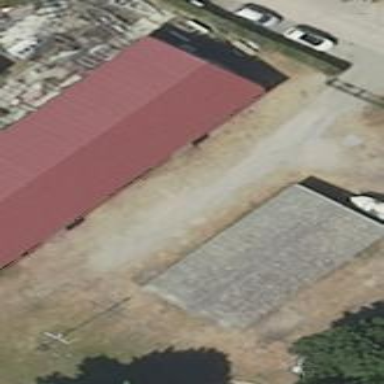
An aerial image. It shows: Shed.